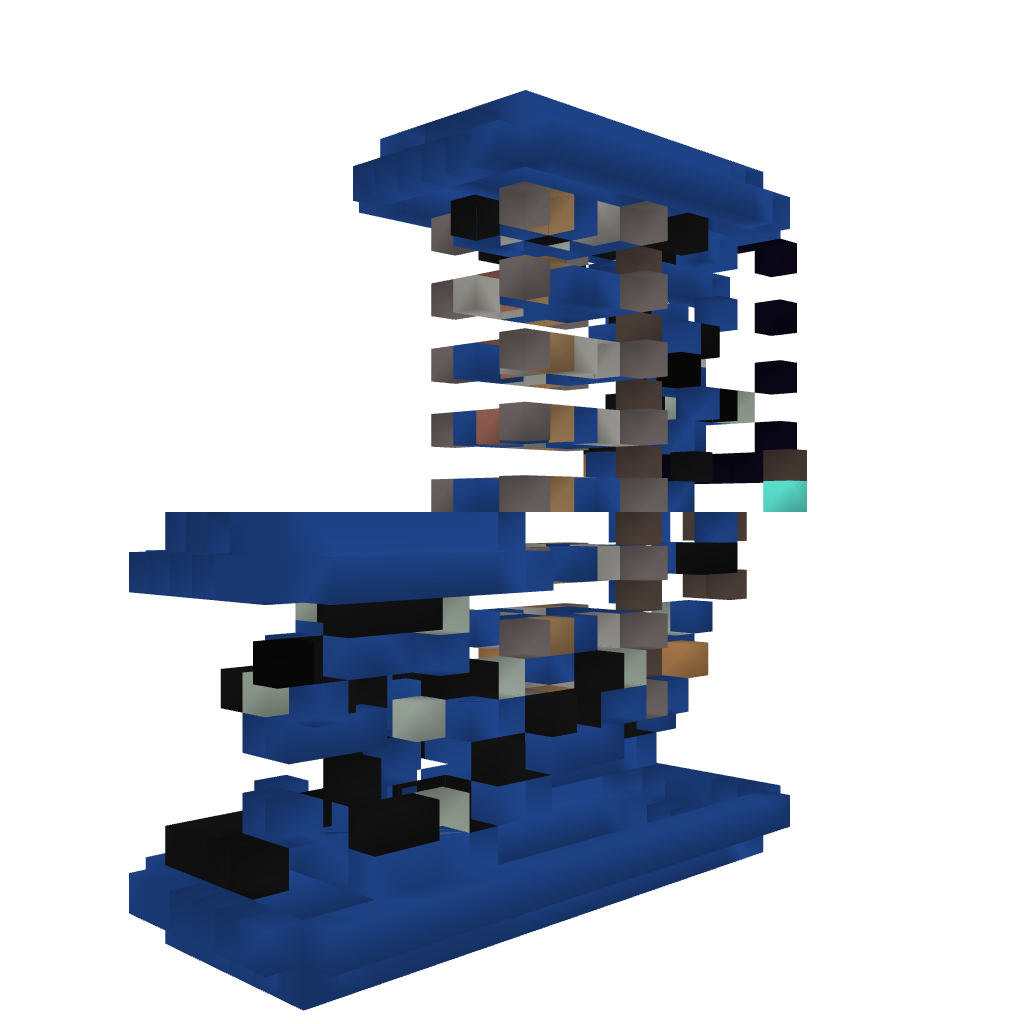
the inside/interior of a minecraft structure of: Compact 'Infinite' Counter